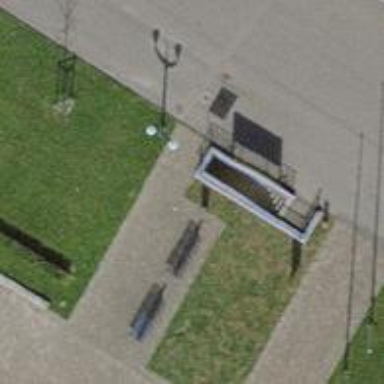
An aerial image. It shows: Bench for seating.